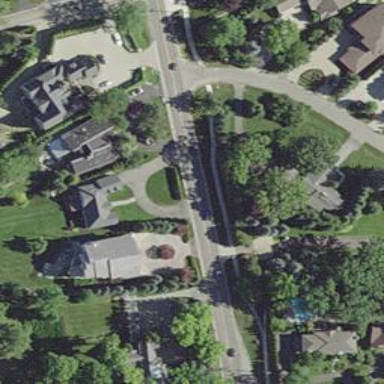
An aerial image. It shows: Unmarked road crossing.